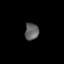
Tissue: lung
Cell type: Others
Senescence score: 0.2069
Nuclear area (px): 230
Mean DAPI intensity: 97.978